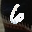
Label: 6